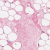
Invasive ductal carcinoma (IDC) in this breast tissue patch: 0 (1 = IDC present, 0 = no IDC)